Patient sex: F
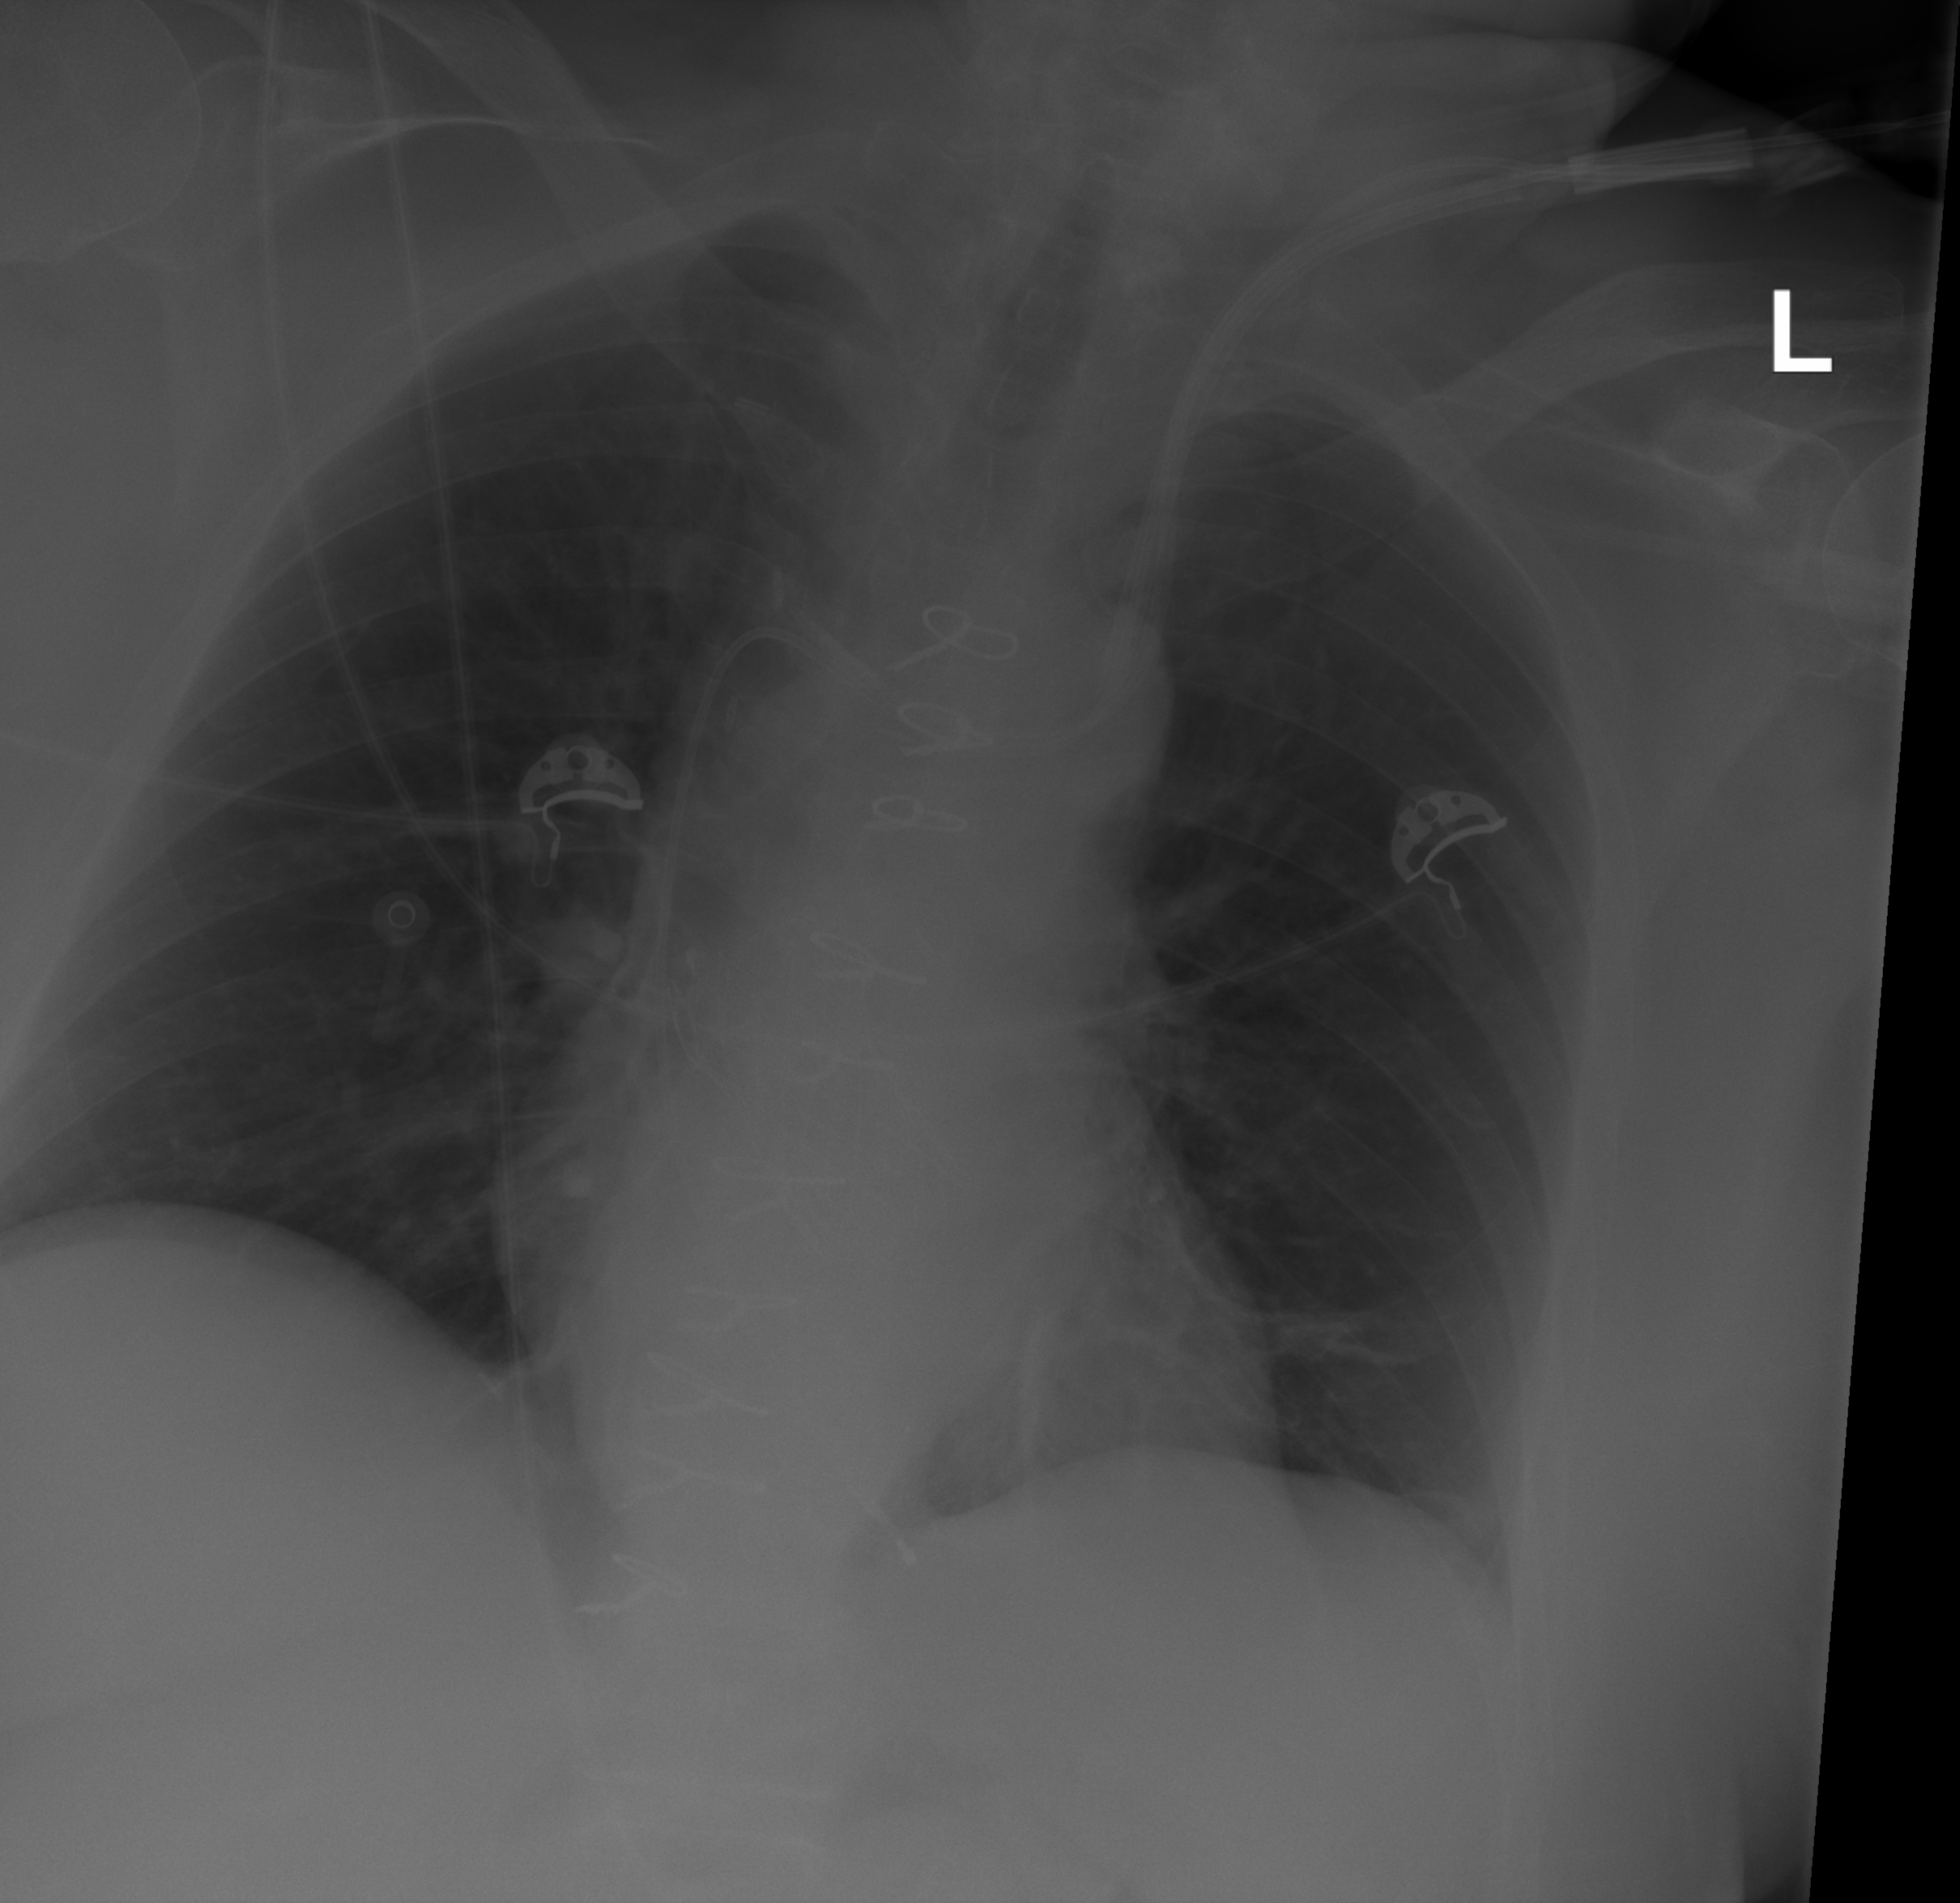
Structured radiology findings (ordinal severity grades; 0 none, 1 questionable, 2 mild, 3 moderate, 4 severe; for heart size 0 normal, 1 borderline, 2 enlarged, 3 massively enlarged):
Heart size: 0
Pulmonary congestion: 0
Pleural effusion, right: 0
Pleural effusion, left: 0
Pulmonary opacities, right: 0
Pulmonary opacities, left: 0
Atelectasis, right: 0
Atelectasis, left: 2